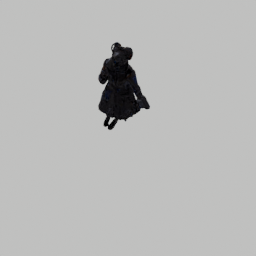
Label: people